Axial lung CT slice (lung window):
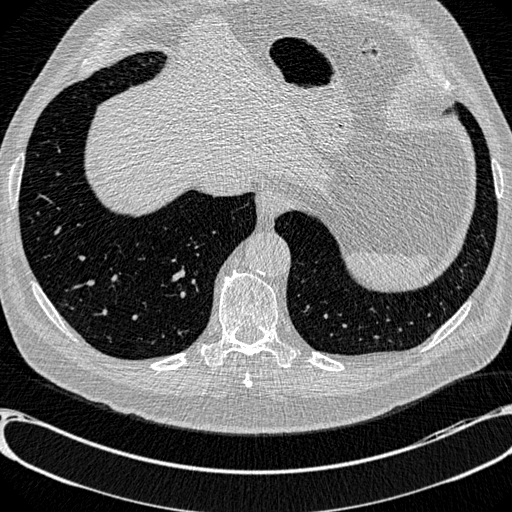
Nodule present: no